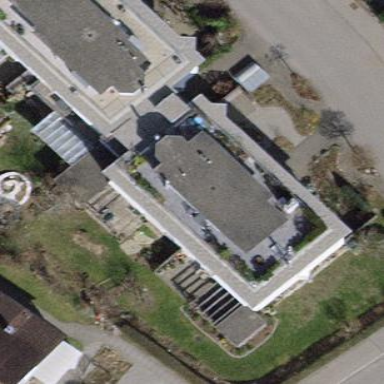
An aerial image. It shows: Terrace building.